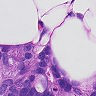
Metastatic tissue present: yes